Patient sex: F
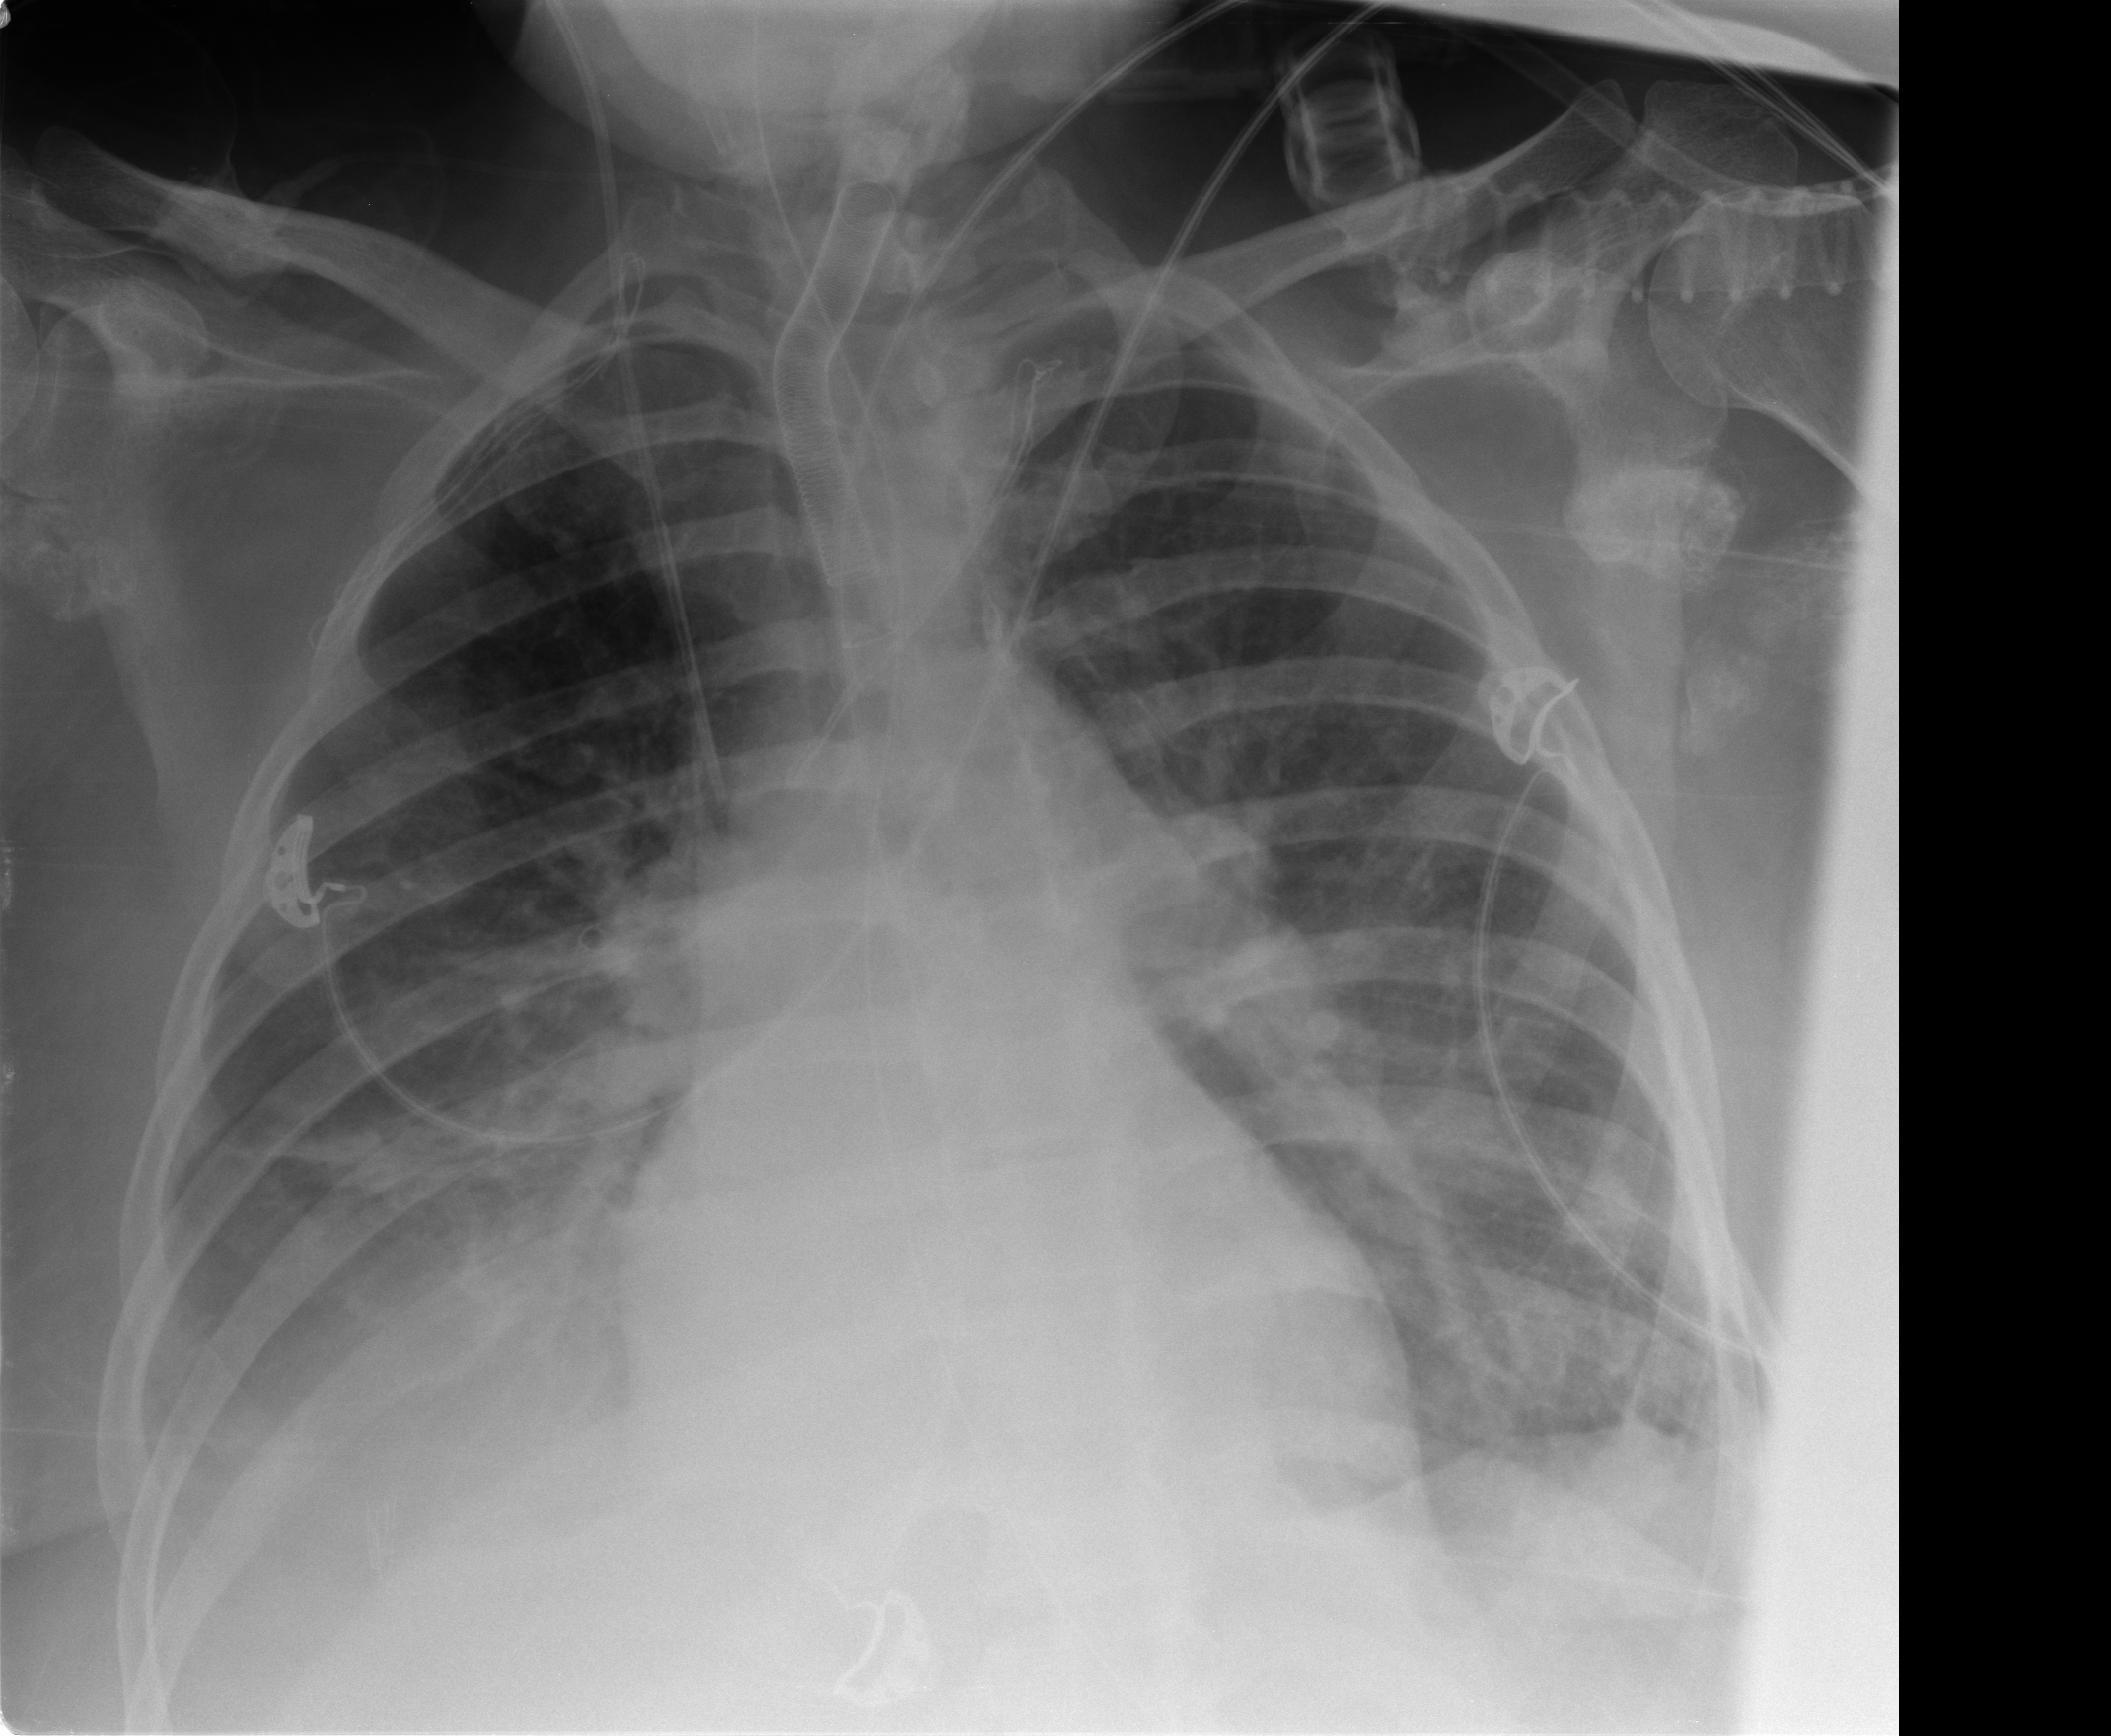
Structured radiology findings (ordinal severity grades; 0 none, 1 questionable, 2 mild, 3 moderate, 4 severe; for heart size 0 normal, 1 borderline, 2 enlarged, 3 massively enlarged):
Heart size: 0
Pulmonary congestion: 2
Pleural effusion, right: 2
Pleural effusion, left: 0
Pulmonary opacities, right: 2
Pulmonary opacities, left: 0
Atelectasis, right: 2
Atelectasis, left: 2